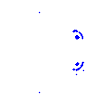
Particle: kaon